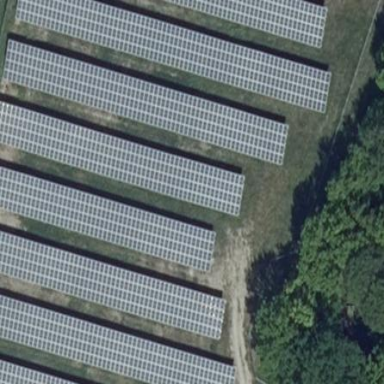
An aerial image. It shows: Solar power plant with photovoltaic technology generating electricity.